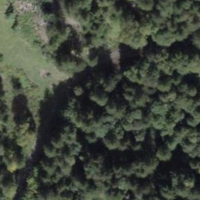
EUNIS habitat code: 43
Species observed at this site:
Astrantia major